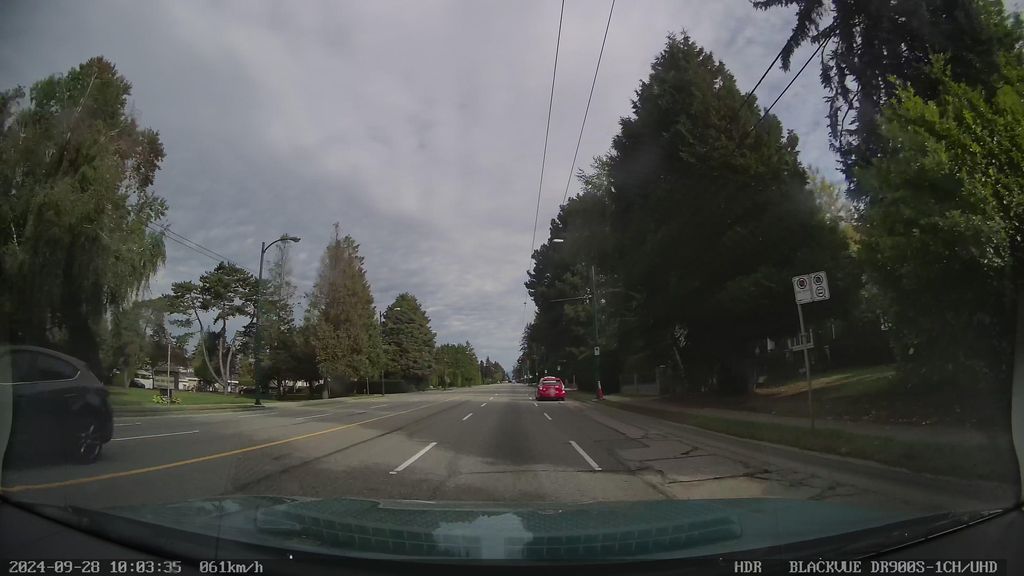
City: vancouver